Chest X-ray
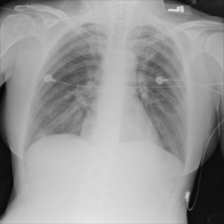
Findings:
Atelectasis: negative
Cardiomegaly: negative
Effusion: positive
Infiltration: negative
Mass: negative
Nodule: positive
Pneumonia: negative
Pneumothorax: negative
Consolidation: negative
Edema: negative
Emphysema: negative
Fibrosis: negative
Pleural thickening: negative
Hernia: negative